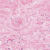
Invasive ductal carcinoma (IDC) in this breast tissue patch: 0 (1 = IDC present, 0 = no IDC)